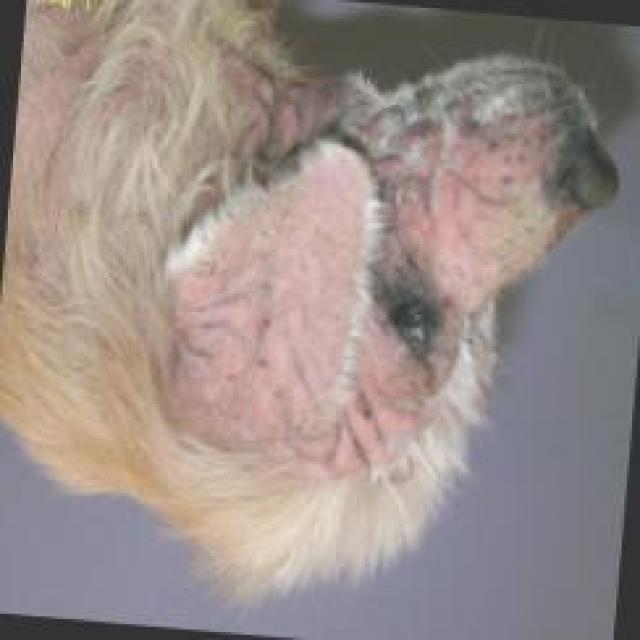
Canine hypersensitivity reaction — allergic skin response with urticaria, erythema, pruritus, and angioedema. May be food, environmental, or flea allergy related.